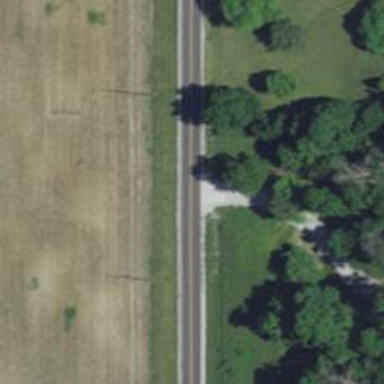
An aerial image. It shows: Tertiary road.